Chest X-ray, AP view. Patient: 21 years old, sex F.
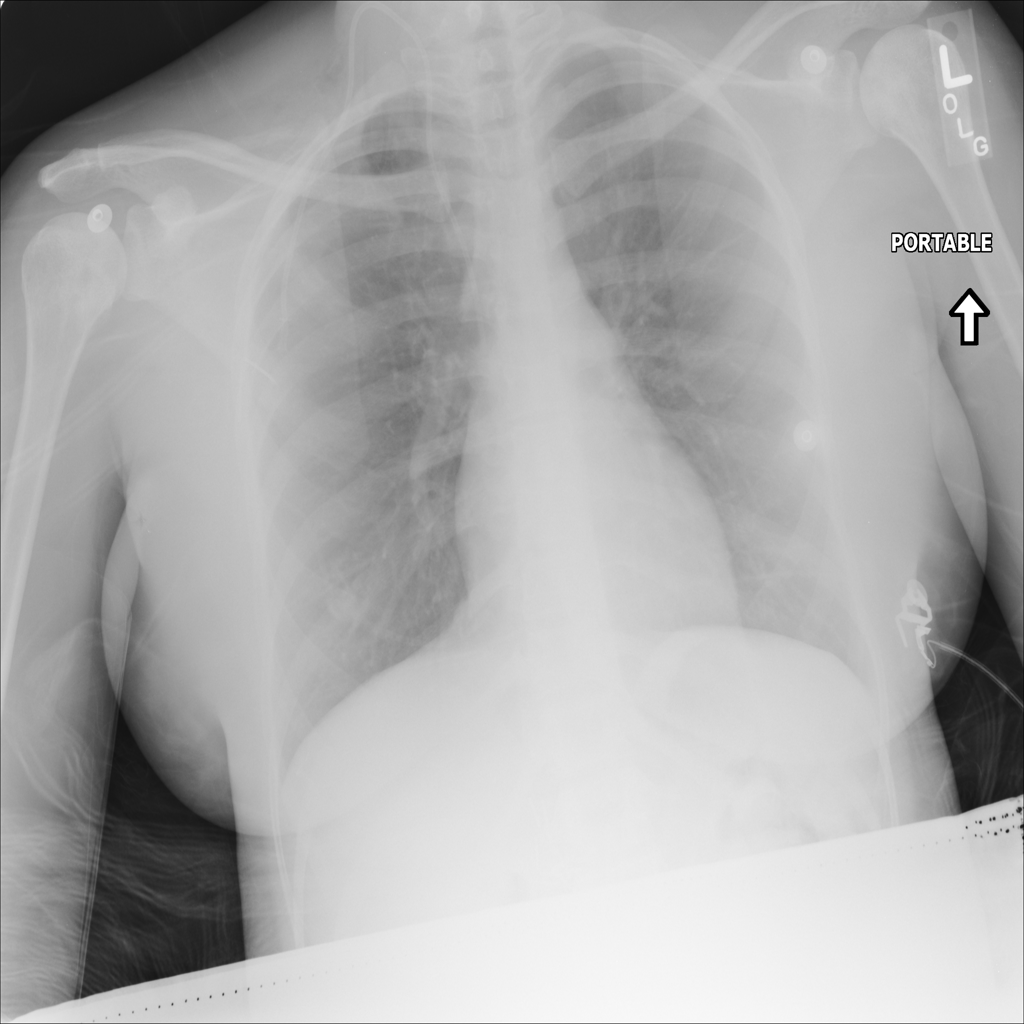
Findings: No Finding